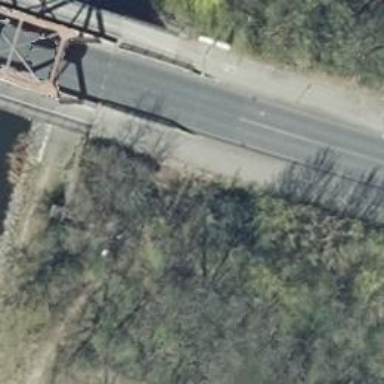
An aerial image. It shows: Path on bridge.